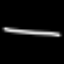
Label: line